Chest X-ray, PA view. Patient: 37 years old, sex M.
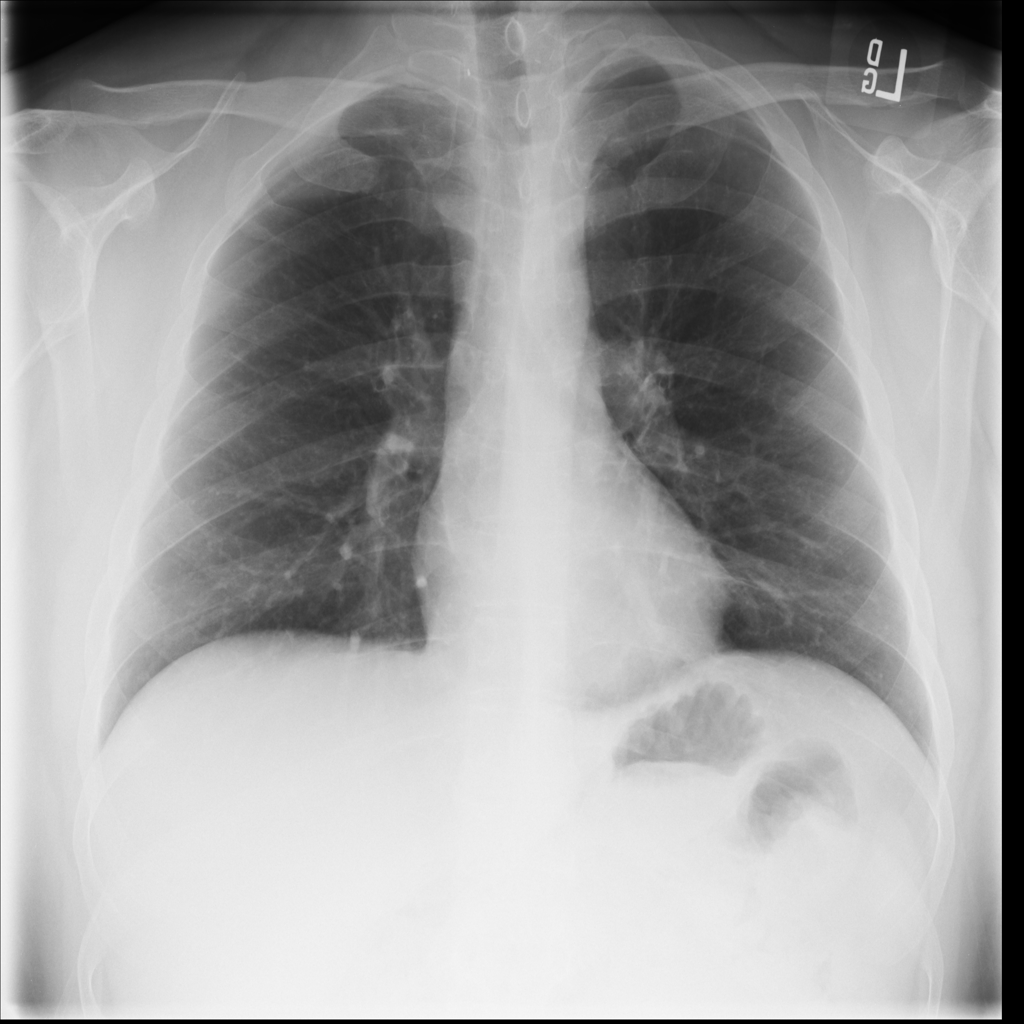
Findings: No Finding